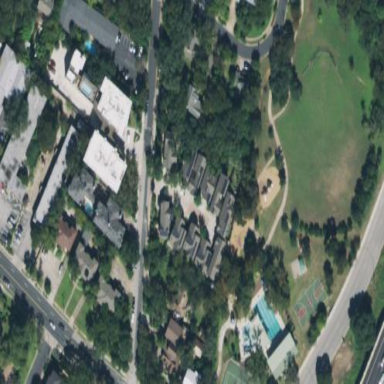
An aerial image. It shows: Residential area consisting of condominiums.